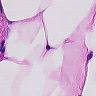
Metastatic tissue present: no